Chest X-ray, PA view. Patient: 55 years old, sex F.
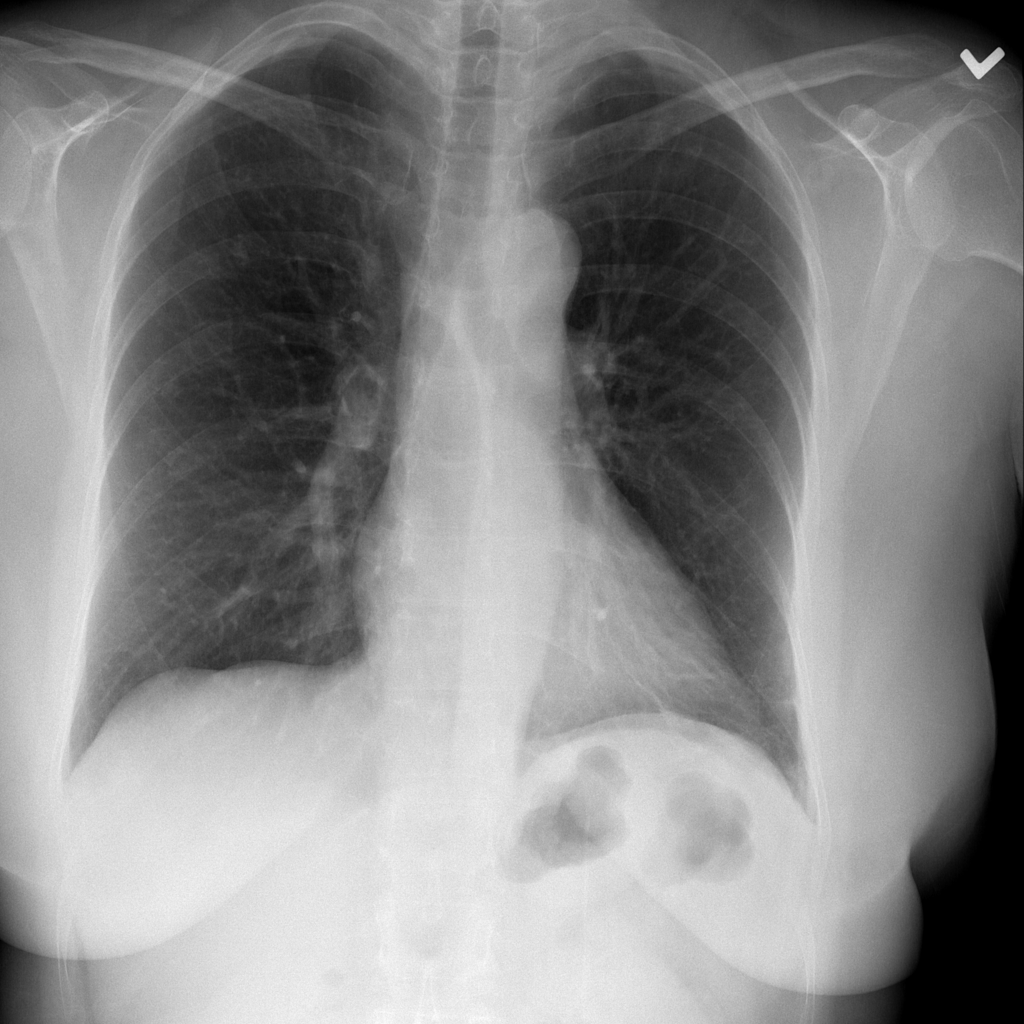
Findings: Infiltration